Interaction volume radius: 10 \u00c5
Interaction volume height: 10 \u00c5
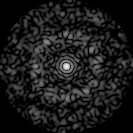
Disorder parameter: 0.8385